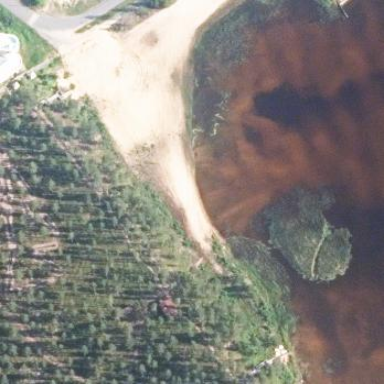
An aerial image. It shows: Beach area suitable for swimming.